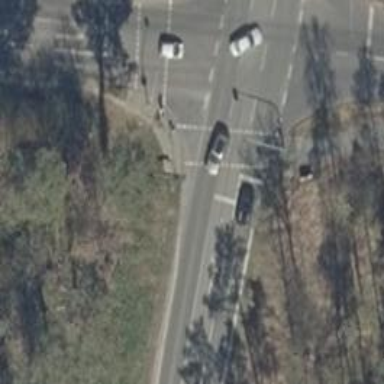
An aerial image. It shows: Crossing with traffic signals.